Milling tool wear sample.
Tool blade image: 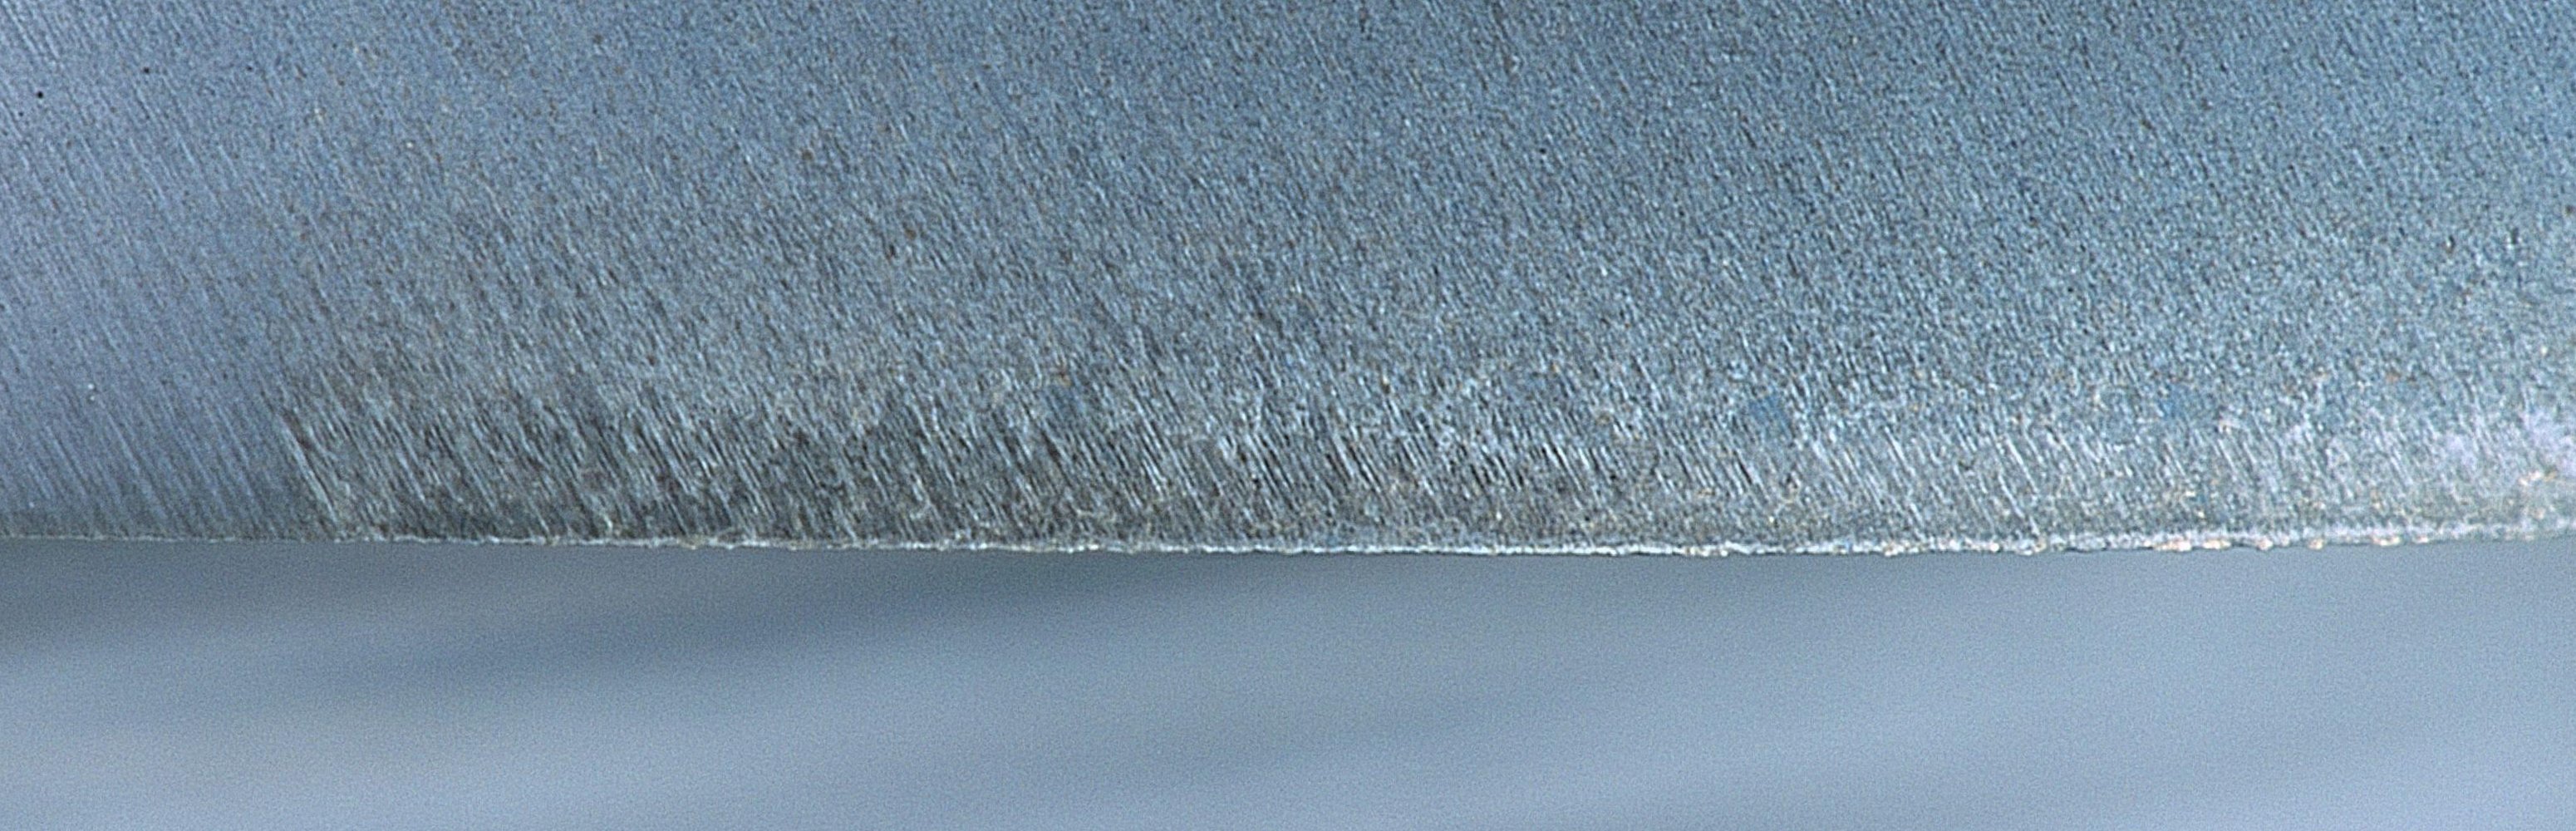
Chip image: 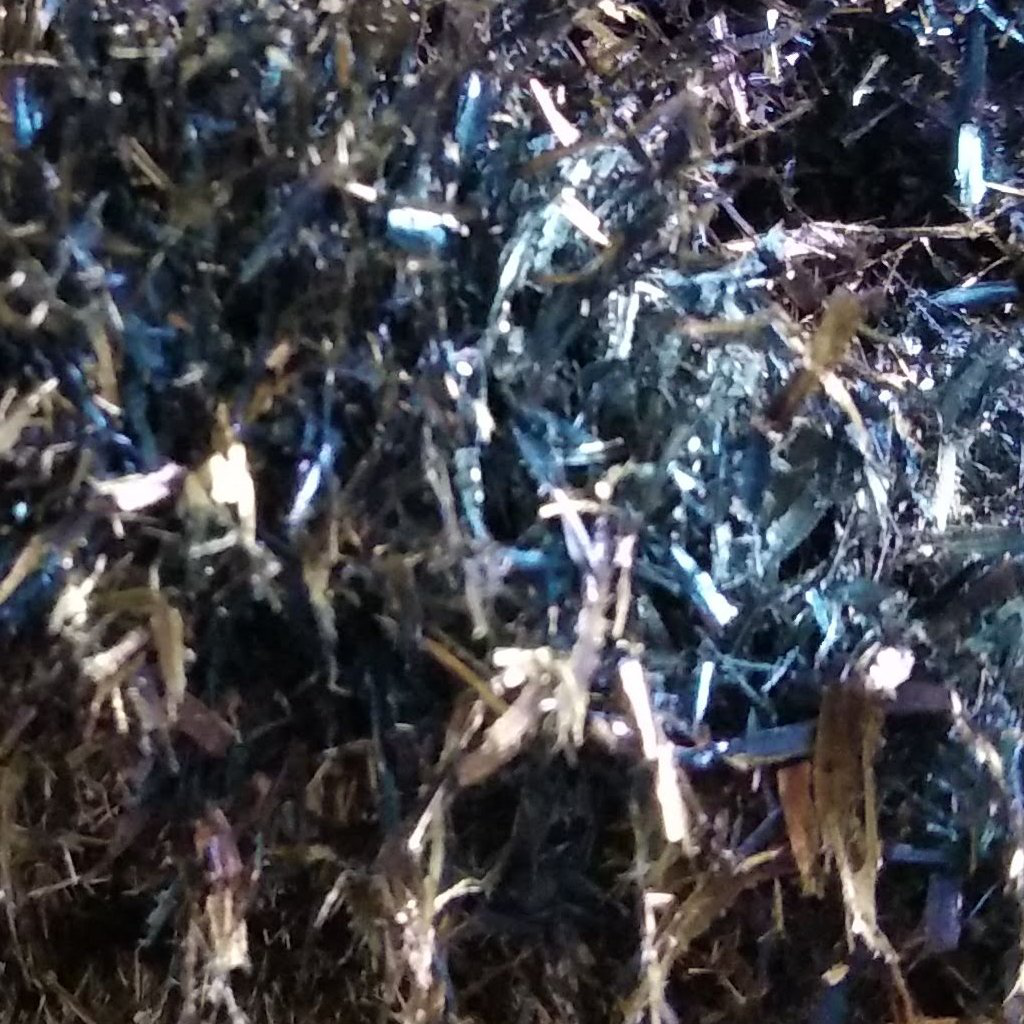
Workpiece image: 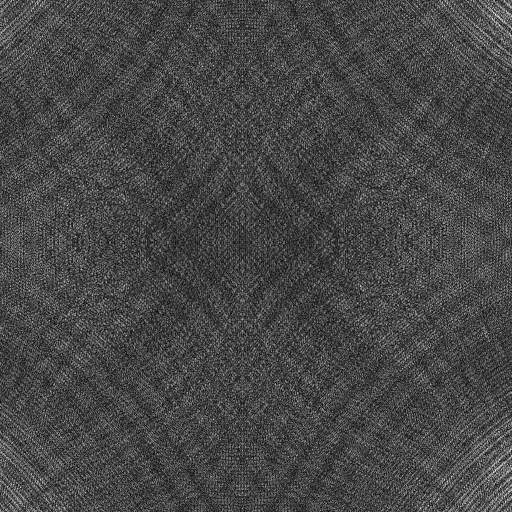
Tool wear state: sharp
Gaps: 0
Flank wear: 24.99
Overhang: 22.02
Force-signal Mel-spectrograms (X, Y, Z axes): 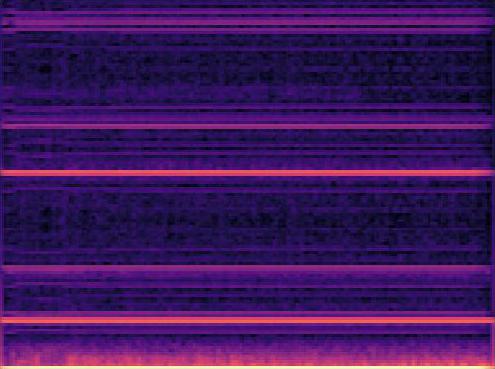 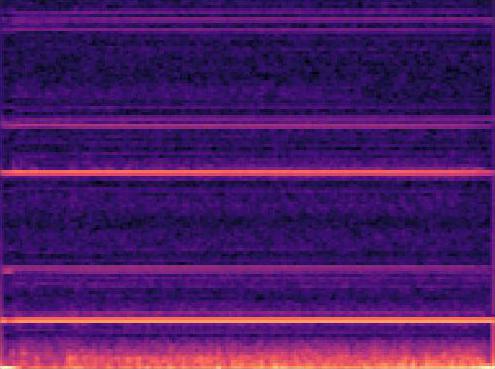 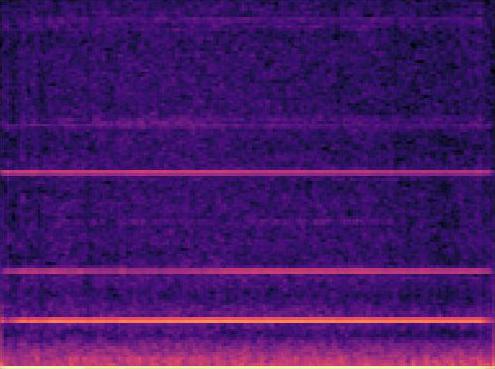
Force-signal scalograms (X, Y, Z axes): 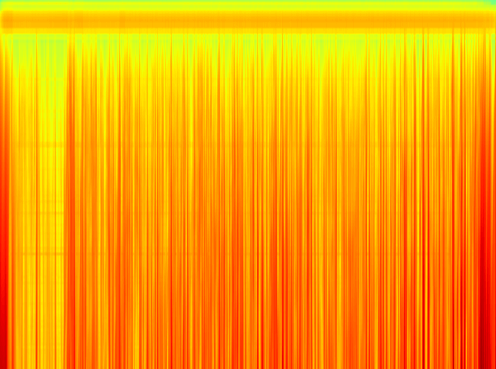 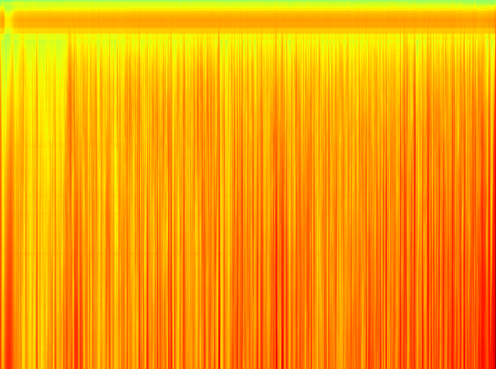 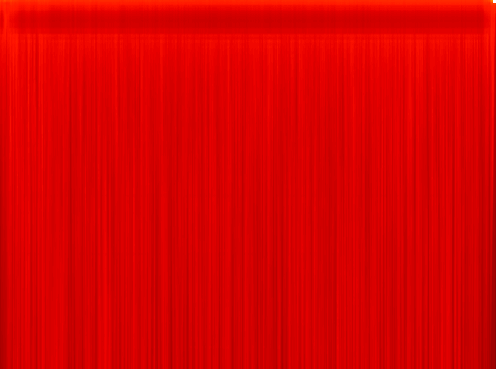
Force phase: initial_break_in_wear